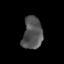
Tissue: skin
Cell type: Epithelial cells
Senescence score: 0.2345
Nuclear area (px): 625
Mean DAPI intensity: 83.459